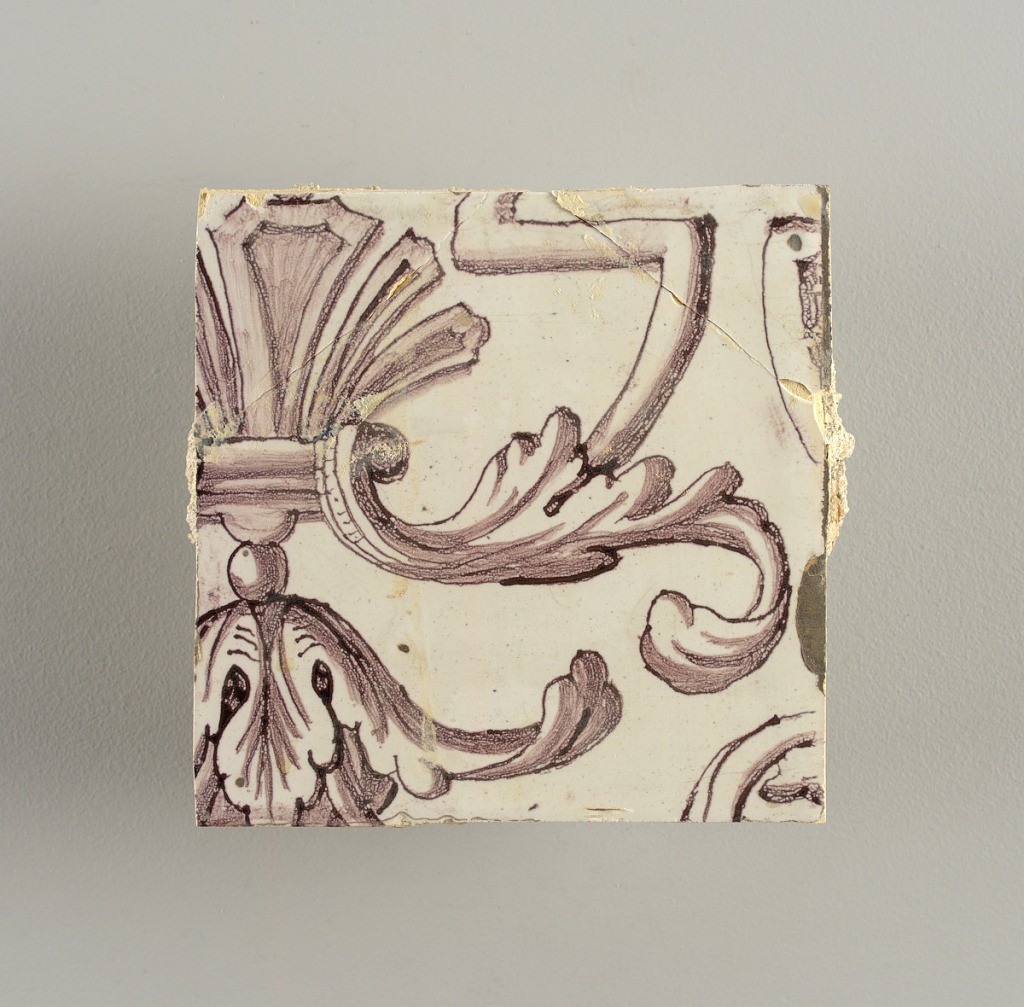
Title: Wall facing
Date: ca. 1725
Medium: Tin-glazed earthenware, underglaze
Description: Horizontal rectangle.  Thirty-seven tiles wide and twenty-one high with opening for door or window nineteen and one-half tiles high and twelve wide.  To left and right of opening, centered canopy above. Left, woman representing Hope, right, a sculputure urn.  Centered above opening, a mascaron.  Arabesque design of foliage.